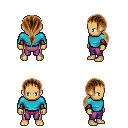
a pixel art fantasy rpg character, male body template, human, tanned skin, teal long-sleeve shirt, magenta pants, brown ponytail hairstyle, leather bracers, four views (front, back, left, right), 2x2 character sprite sheet, small pixel art, hard edges, no anti-aliasing